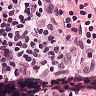
Metastatic tissue present: no